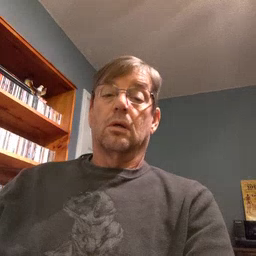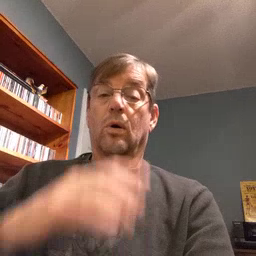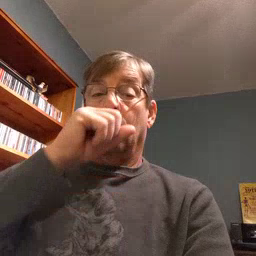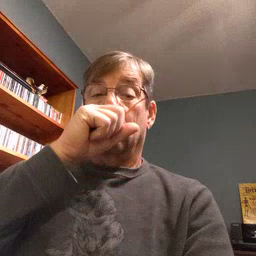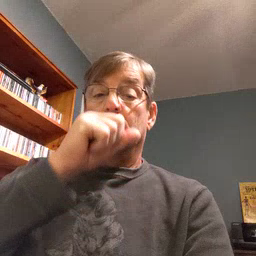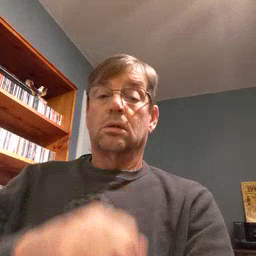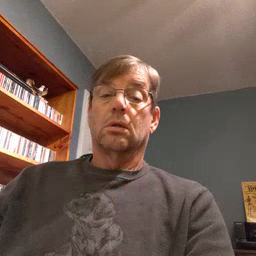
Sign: orange